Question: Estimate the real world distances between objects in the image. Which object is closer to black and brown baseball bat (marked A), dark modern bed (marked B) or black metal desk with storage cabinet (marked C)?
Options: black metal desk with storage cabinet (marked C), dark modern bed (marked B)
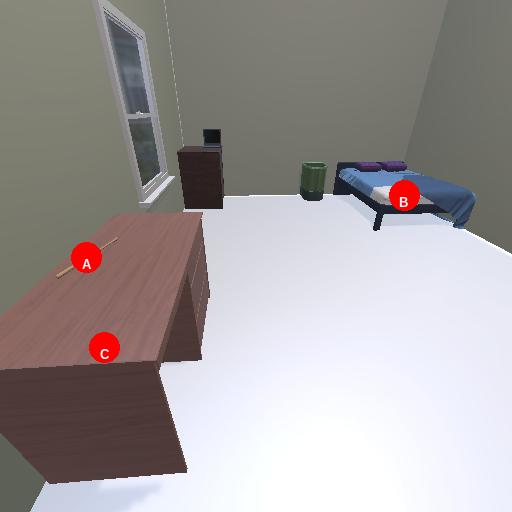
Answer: black metal desk with storage cabinet (marked C)